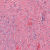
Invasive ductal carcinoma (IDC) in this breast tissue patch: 0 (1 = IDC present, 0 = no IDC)